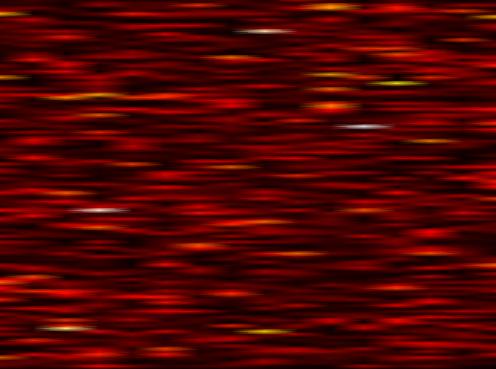
Label: FBMC